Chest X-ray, AP view. Patient: 32 years old, sex F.
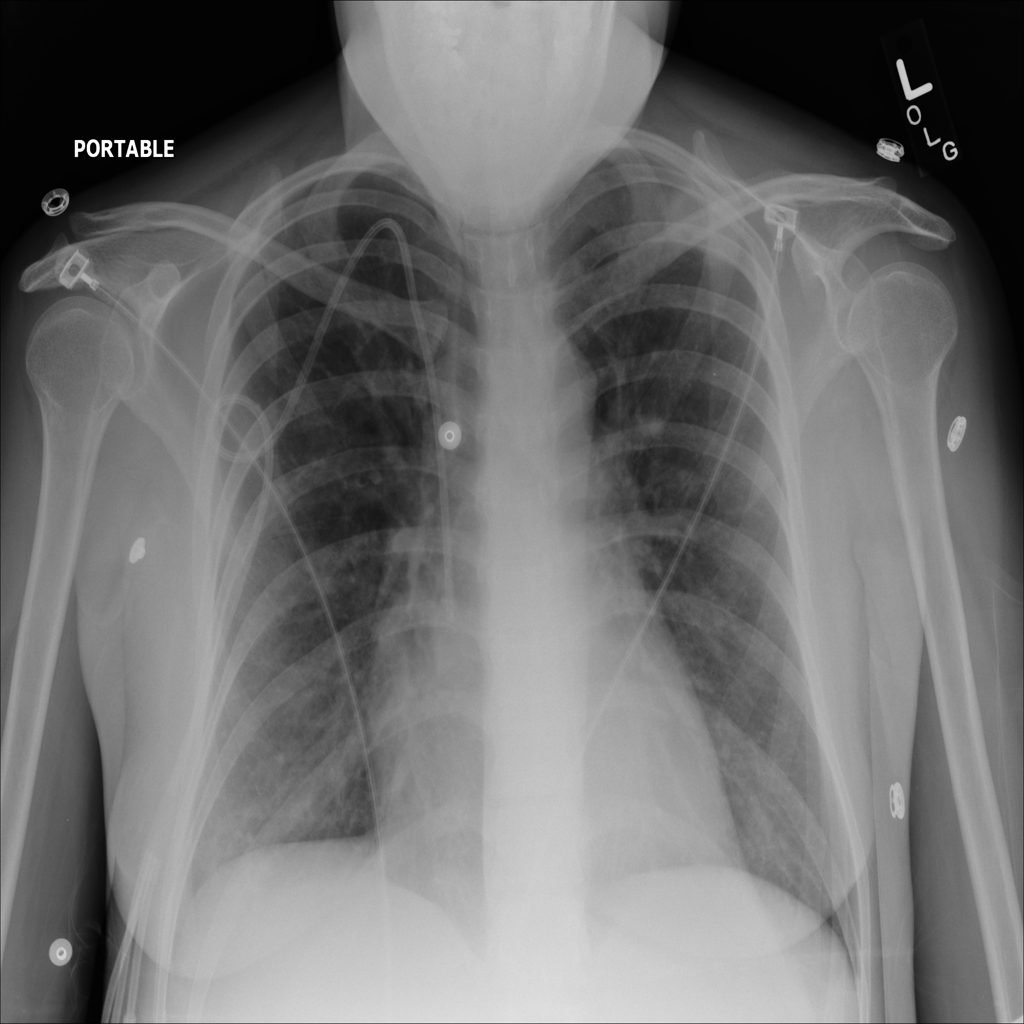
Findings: Infiltration